Interaction volume radius: 10 \u00c5
Interaction volume height: 15 \u00c5
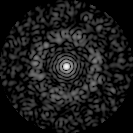
Disorder parameter: 0.8288